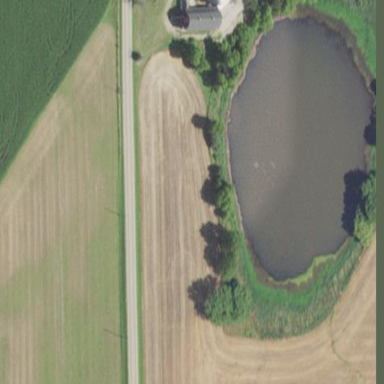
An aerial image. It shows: Peaceful pond surrounded by nature.